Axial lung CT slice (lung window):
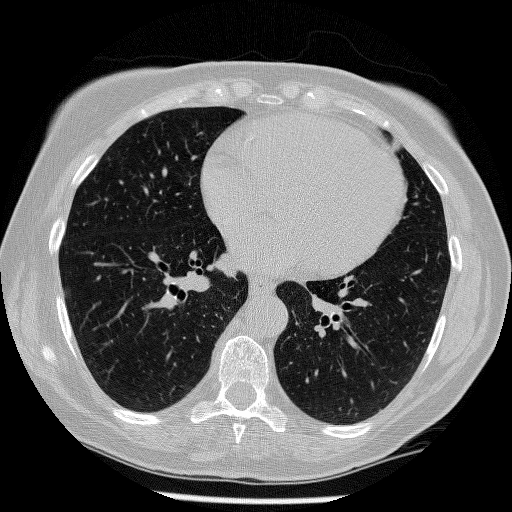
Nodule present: yes
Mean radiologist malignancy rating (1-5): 3